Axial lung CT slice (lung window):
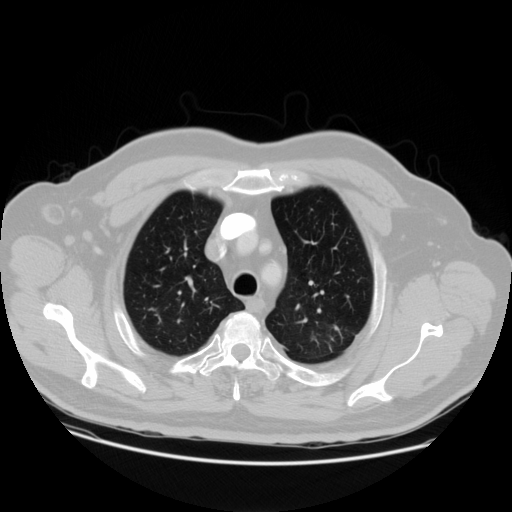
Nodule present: no